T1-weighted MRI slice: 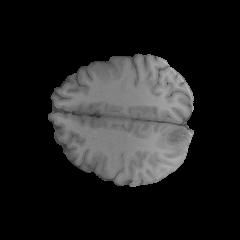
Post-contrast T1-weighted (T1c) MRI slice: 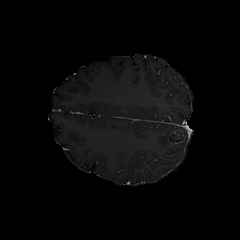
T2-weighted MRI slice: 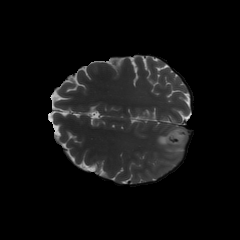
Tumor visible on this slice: yes